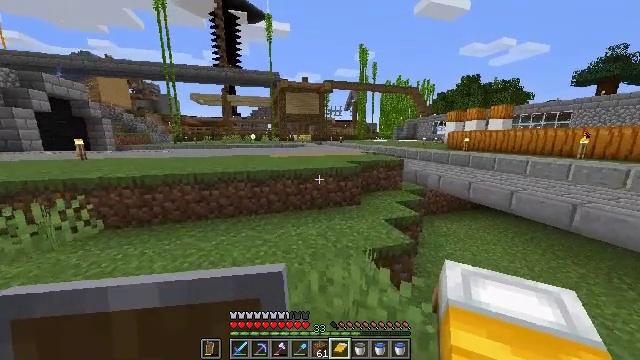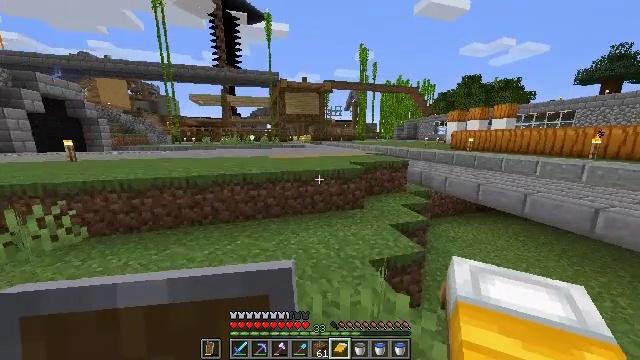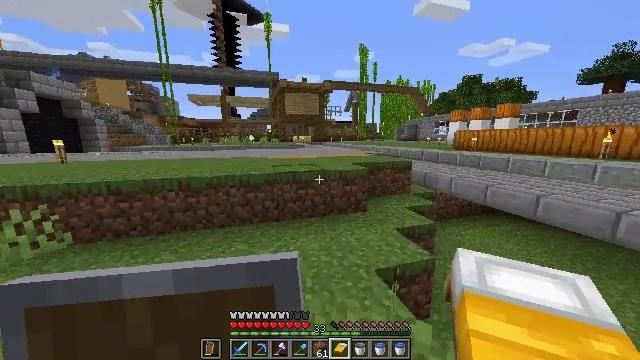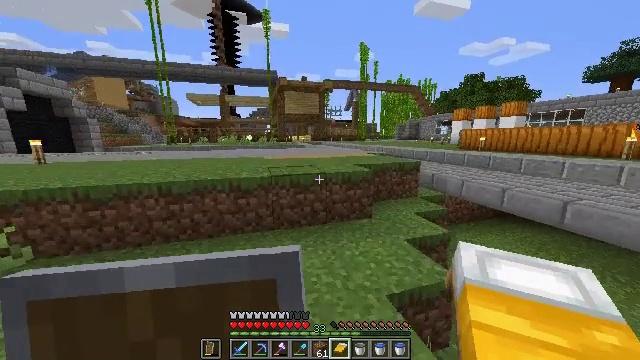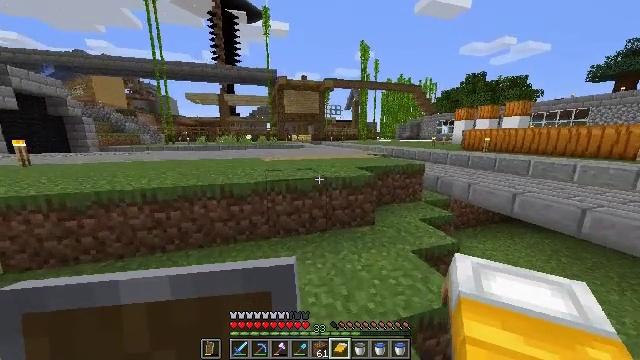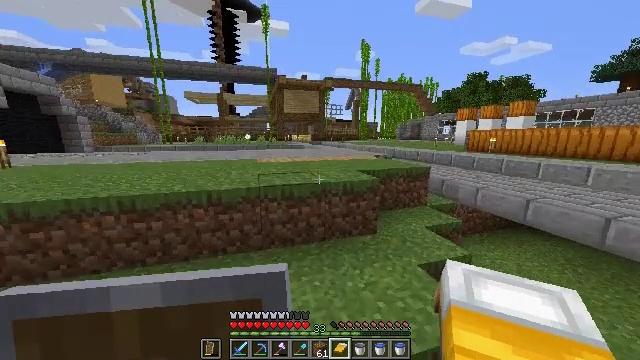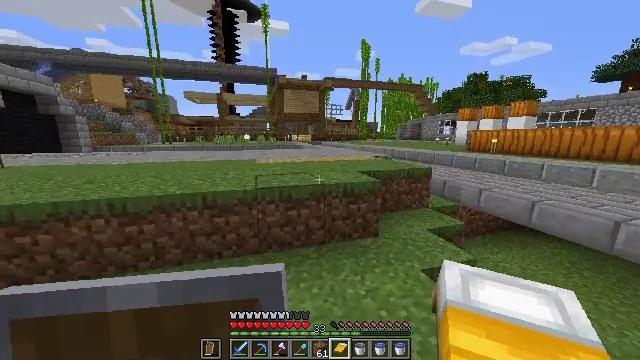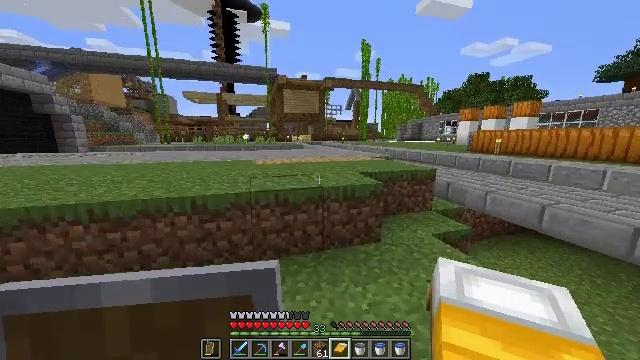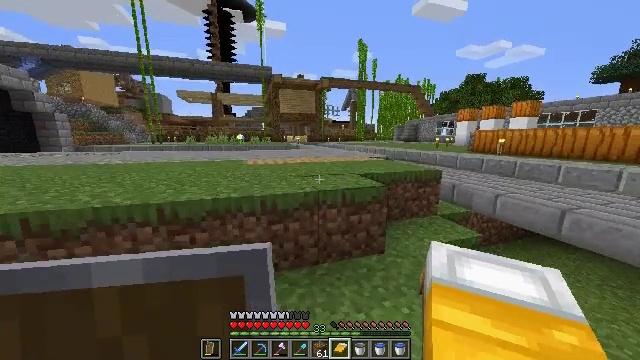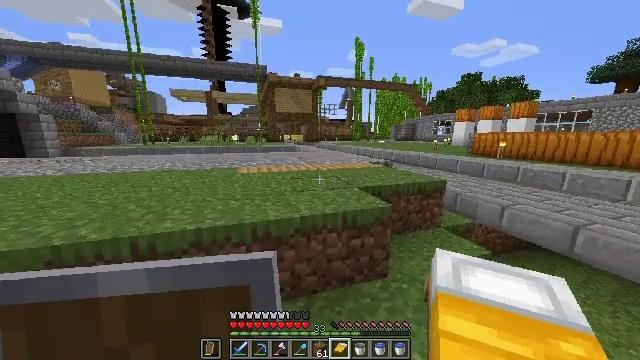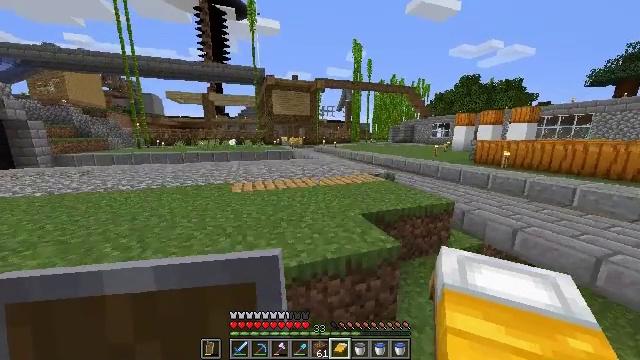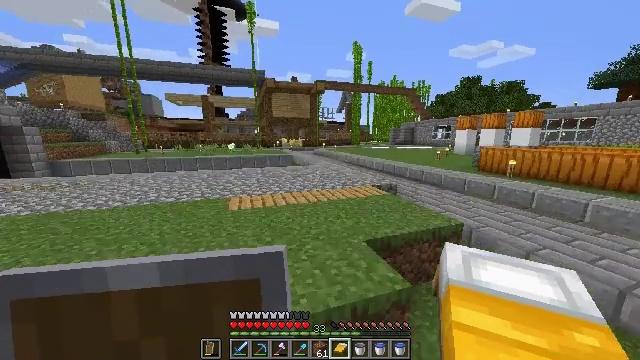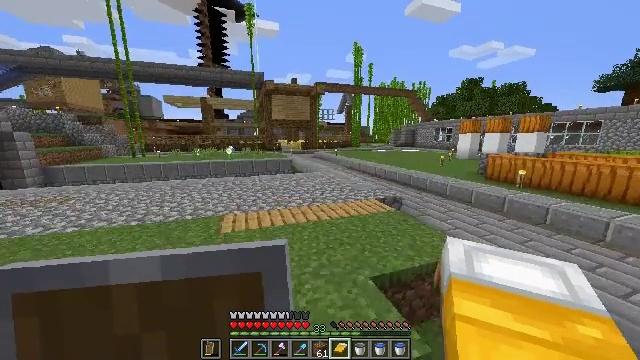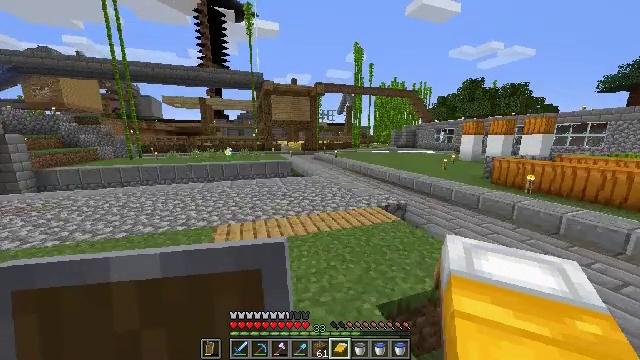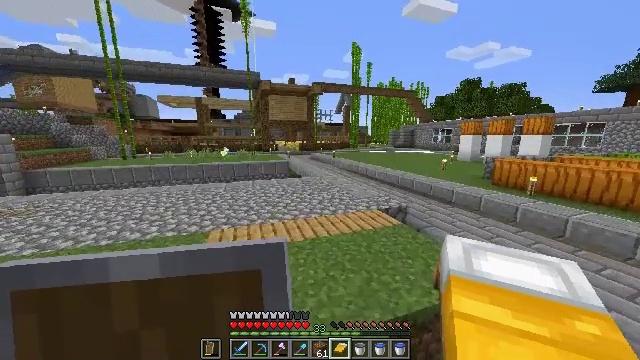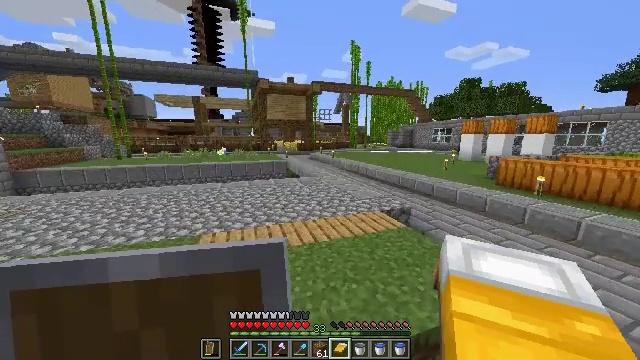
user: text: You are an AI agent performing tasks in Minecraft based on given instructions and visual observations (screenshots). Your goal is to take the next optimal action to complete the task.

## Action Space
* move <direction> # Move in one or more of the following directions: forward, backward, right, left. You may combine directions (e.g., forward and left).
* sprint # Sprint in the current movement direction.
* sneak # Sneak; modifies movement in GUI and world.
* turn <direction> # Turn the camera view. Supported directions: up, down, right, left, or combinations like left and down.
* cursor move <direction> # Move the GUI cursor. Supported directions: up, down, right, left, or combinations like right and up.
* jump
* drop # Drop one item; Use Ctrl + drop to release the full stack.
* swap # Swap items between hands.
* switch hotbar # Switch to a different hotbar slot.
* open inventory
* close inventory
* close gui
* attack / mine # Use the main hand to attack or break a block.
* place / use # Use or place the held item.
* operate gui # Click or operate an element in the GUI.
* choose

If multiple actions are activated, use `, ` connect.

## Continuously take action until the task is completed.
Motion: motion action
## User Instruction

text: Craft red dye.
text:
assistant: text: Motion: move forward
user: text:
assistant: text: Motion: move forward
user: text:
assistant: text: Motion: move forward
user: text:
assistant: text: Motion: move forward
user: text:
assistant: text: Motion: move forward
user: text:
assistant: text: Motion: move forward
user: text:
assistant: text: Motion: move forward
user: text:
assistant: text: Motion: move forward
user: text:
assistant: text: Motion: move forward, jump
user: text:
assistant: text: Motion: move forward, jump
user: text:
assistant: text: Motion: move forward, jump
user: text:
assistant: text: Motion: move forward, jump
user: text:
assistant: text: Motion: move forward, jump
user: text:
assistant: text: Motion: move forward, jump
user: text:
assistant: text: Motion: move forward, jump
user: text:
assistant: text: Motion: move forward, jump
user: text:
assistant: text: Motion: move forward, jump
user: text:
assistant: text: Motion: move forward, jump
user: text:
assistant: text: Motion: move forward, jump
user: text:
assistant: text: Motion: move forward, jump
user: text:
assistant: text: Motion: move forward, jump
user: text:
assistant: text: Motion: move forward, jump
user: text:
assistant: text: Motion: move forward, jump
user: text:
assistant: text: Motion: move forward, jump
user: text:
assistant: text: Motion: move forward, jump
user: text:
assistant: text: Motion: move forward, jump
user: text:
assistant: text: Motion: move forward, jump
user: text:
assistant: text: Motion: move forward, jump
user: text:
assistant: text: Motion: move forward, jump
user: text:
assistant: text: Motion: move forward, jump